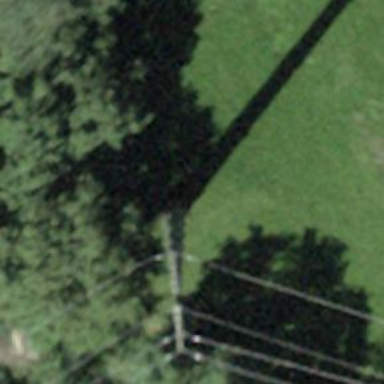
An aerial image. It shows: Minor power line.